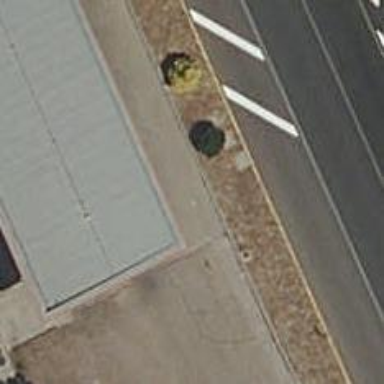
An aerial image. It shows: Fuel station.